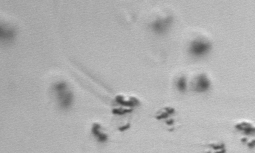
Label: Phaeocystis